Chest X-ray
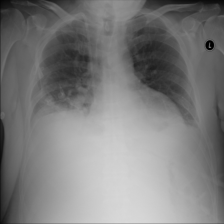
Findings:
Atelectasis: positive
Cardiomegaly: negative
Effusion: positive
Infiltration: negative
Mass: negative
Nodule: negative
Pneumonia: negative
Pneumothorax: negative
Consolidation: negative
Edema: negative
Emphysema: negative
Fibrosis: negative
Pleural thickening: negative
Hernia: negative